Question: I'm having difficulty getting my sizers to work properly in wxpython. I am trying to do a simple one horizontal bar at top (with text in it) and two vertical boxes below (with gridsizers * the left one should only be 2 columns!! * inside each). I want the everything in the image to stretch and fit my panel as well (with the ability to add padding to sides and top/bottom).
I have two main issues:
1. I cant get the text in the horizontal bar to be in the middle (it goes to the left)
2. I would like to space the two vertical boxes to span AND fit the page appropriately (also would like the grids to span better too).
Here is my code (with some parts omitted):
'''
self.LeagueInfoU = wx.Panel(self.LeagueInfo,-1, style=wx.BORDER_NONE)
self.LeagueInfoL = wx.Panel(self.LeagueInfo,-1, style=wx.BORDER_NONE)
self.LeagueInfoR = wx.Panel(self.LeagueInfo,-1, style=wx.BORDER_NONE)
vbox = wx.BoxSizer(wx.VERTICAL)
hbox1 = wx.BoxSizer(wx.HORIZONTAL)
hbox2 = wx.BoxSizer(wx.HORIZONTAL)
vbox2a = wx.GridSizer(12,2,0,0)
vbox3a = wx.GridSizer(10,3,0,0)
hbox1a = wx.BoxSizer(wx.VERTICAL)
vbox2 = wx.BoxSizer(wx.VERTICAL)
vbox3 = wx.BoxSizer(wx.VERTICAL)
hbox1.Add(self.LeagueInfoU, 1, wx.EXPAND | wx.ALL, 3)
vbox2.Add(self.LeagueInfoL, 1, wx.EXPAND | wx.ALL, 3)
vbox3.Add(self.LeagueInfoR, 1, wx.EXPAND | wx.ALL, 3)
vbox2a.AddMany([this is all correct])
self.LeagueInfoL.SetSizer(vbox2a)
vbox3a.AddMany([this is all correct])
self.LeagueInfoR.SetSizer(vbox3a)
font = wx.Font(20, wx.DEFAULT, wx.NORMAL, wx.BOLD)
self.Big_Header = wx.StaticText(self.LeagueInfoU, -1, 'Testing This')
self.Big_Header.SetFont(font)
hbox1a.Add(self.Big_Header, 0, wx.ALIGN_CENTER|wx.ALIGN_CENTER_VERTICAL)
self.LeagueInfoU.SetSizer(hbox1a)
hbox2.Add(vbox2, 0, wx.EXPAND)
hbox2.Add(vbox3, 0, wx.EXPAND)
vbox.Add(hbox1, 0, wx.EXPAND)
vbox.Add(hbox2, 1, wx.EXPAND)
self.LeagueInfo.SetSizer(vbox)
'''
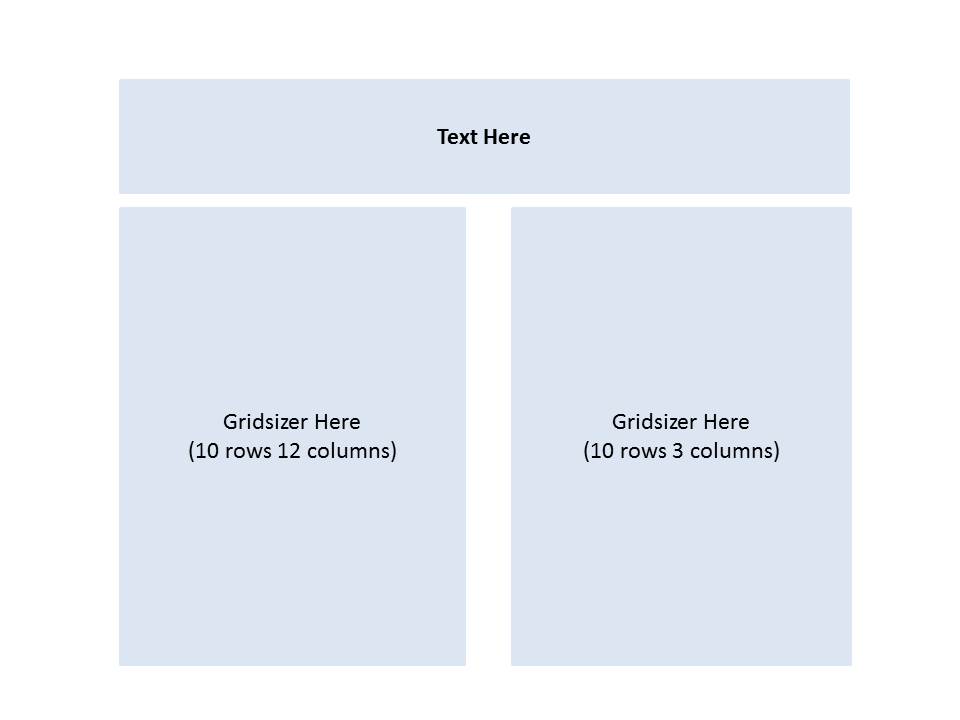
Answer: Is this what you're after?

'''
import wx
class Frame(wx.Frame):
def __init__(self, parent):
wx.Frame.__init__(self, parent)
self.panel = wx.Panel(self)
main_sizer = wx.BoxSizer(wx.VERTICAL)
# Title
self.centred_text = wx.StaticText(self.panel, label="Title")
main_sizer.Add(self.centred_text, 0, wx.ALIGN_CENTRE | wx.ALL, 3)
# Grids
content_sizer = wx.BoxSizer(wx.HORIZONTAL)
grid_1 = wx.GridSizer(12, 2, 0, 0)
grid_1.AddMany(wx.StaticText(self.panel, label=str(i)) for i in xrange(24))
content_sizer.Add(grid_1, 1, wx.EXPAND | wx.ALL, 3)
grid_2 = wx.GridSizer(10, 3, 0, 0)
grid_2.AddMany(wx.StaticText(self.panel, label=str(i)) for i in xrange(30))
content_sizer.Add(grid_2, 1, wx.EXPAND | wx.ALL, 3)
main_sizer.Add(content_sizer, 1, wx.EXPAND)
self.panel.SetSizer(main_sizer)
self.Show()
if __name__ == "__main__":
app = wx.App(False)
Frame(None)
app.MainLoop()
'''